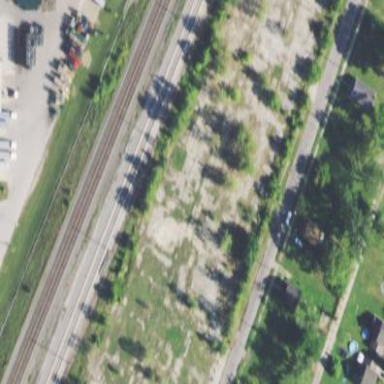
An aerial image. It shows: Brownfield site.